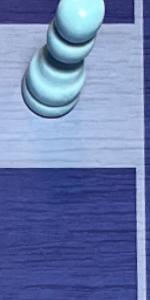
Label: Empty